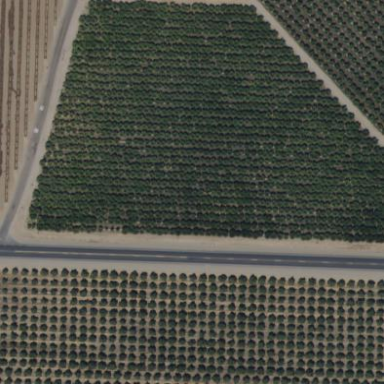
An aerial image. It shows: Orchard.